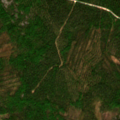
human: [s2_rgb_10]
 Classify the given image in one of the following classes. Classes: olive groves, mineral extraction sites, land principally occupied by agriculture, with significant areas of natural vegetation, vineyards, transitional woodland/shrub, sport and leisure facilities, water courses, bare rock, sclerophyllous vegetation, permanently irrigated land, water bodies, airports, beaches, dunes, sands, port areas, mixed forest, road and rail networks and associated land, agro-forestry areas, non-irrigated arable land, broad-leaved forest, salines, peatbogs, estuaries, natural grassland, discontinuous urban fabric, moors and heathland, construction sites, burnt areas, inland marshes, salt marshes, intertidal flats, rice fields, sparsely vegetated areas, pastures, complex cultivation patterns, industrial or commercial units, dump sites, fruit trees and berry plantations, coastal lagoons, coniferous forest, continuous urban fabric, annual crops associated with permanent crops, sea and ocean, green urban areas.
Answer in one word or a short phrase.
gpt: coniferous forest, mixed forest, transitional woodland/shrub